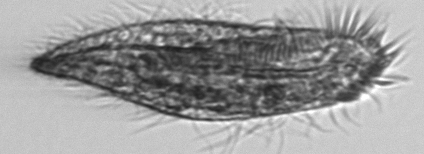
Label: Euplotes_morphotype1